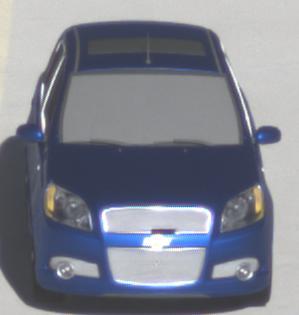
Make: Chevrolet
Model: Aveo 1.2
Detailed model: Aveo
Model produced from: 2008/06
Model produced until: 2011/01
Doors: 3
Color: blue
Road condition: dry road
Daytime: morning or afternoon
Contrast: high contrast